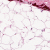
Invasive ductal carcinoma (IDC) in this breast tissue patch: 0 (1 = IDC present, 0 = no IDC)